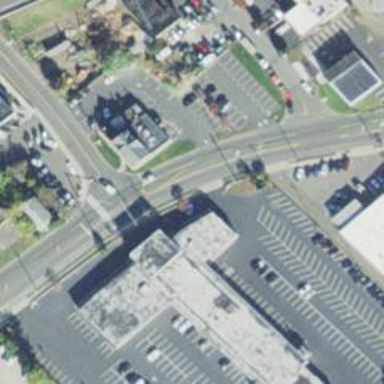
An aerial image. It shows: Building that houses car shop.